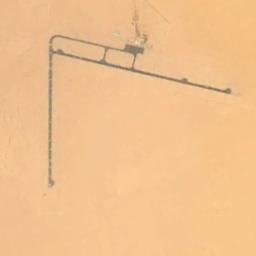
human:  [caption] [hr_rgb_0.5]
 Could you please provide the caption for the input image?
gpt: There are two crossing runways here .

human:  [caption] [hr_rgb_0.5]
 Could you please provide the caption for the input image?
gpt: Two crossed runways in this deserted airport .

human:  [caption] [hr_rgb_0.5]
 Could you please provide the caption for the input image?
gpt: An airport with some runways and an open area in the vacant lot .

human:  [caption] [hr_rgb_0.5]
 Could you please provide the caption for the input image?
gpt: There is an airport built in bare land .

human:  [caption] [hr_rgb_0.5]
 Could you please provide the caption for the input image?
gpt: Two roads intersect at the airport .